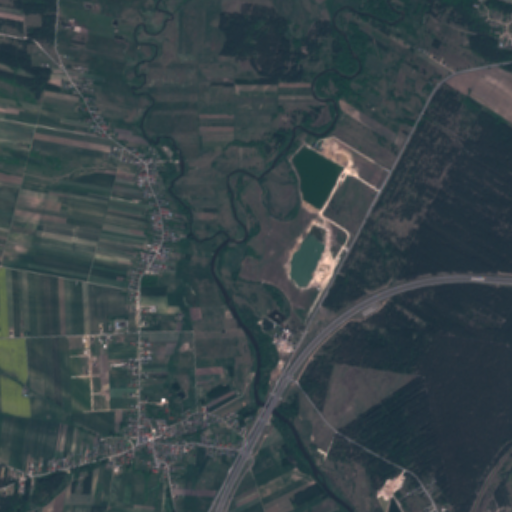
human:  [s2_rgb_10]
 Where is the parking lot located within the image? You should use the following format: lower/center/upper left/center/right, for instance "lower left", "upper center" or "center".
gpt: The parking lot is located in the lower left of the image.
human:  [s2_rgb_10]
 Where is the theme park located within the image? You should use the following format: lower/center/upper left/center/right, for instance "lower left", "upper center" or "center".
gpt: The theme park is located in the upper right of the image.
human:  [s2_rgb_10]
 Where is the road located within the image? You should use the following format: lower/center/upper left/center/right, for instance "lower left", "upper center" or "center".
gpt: There is no road in the image.